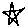
Label: star